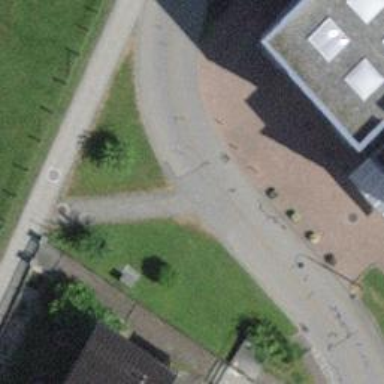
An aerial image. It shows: Footway surfaced with paving stones.